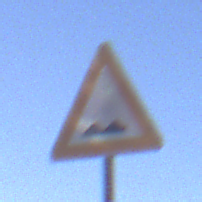
Verkehrszeichen: UnebeneFahrbahn
Umgebung: Outdoor, Nature
Tageszeit: MorningAfternoon
Wetter: Clear
Licht: Natural
Jahreszeit: NotSpecified
Kontrast: HighContrast